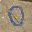
Label: 0